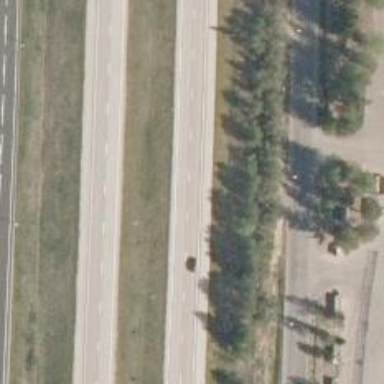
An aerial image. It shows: Motorway.